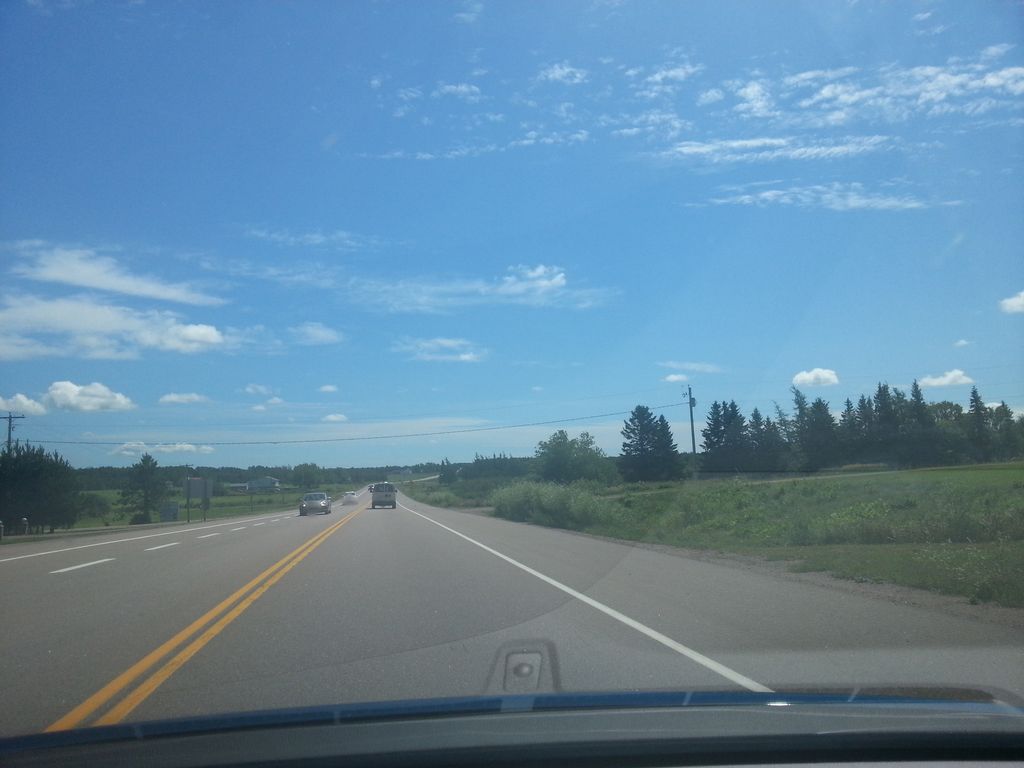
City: charlottetown